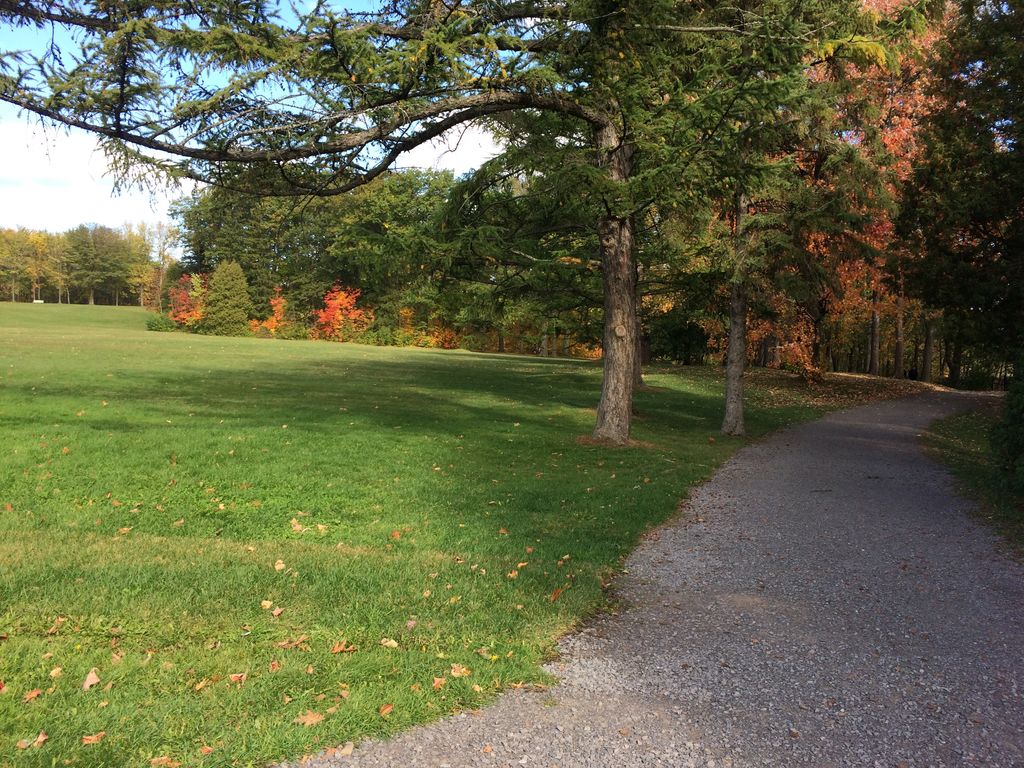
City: quebec_city